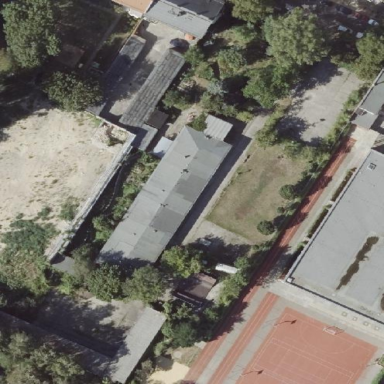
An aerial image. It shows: Community centre.